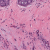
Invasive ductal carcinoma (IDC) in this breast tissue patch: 1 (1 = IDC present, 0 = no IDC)